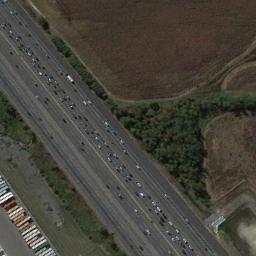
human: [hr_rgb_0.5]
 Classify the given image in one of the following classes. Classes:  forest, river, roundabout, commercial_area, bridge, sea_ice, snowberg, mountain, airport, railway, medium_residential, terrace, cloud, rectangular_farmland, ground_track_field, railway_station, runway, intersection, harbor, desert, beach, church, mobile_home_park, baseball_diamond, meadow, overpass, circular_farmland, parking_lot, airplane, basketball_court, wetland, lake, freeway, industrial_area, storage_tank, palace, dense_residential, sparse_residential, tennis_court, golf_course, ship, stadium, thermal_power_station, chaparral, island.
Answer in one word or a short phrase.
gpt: freeway